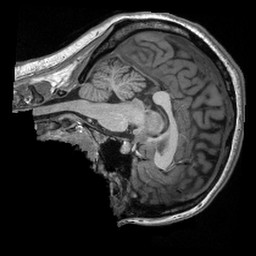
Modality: T1w
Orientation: sagittal